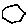
Label: hexagon